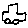
Label: car